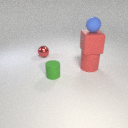
large red rubber cylinder below small blue rubber sphere